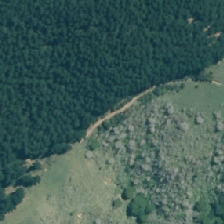
Land cover: manuka_kanuka